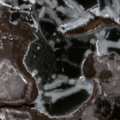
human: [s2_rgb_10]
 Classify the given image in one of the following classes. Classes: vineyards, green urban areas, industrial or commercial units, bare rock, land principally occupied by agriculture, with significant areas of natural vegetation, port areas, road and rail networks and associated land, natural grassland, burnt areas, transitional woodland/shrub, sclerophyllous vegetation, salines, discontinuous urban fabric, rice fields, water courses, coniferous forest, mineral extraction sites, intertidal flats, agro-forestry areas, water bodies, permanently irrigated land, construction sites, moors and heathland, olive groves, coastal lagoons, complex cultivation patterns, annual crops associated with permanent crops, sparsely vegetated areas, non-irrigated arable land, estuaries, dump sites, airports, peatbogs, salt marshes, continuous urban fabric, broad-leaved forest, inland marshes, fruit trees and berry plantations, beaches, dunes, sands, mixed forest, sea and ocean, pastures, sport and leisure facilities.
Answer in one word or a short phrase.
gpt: pastures, broad-leaved forest, transitional woodland/shrub, inland marshes, water bodies